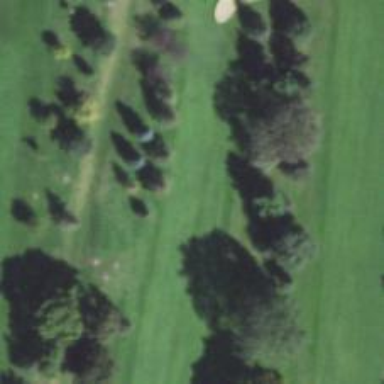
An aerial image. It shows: Golf hole on golf course.